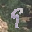
Label: 9